Question: This is a snake game. How many steps do you need to take from the current state to eat two foods one after another (regardless of the order of the two foods)? At the same time, pay attention to avoid obstacles
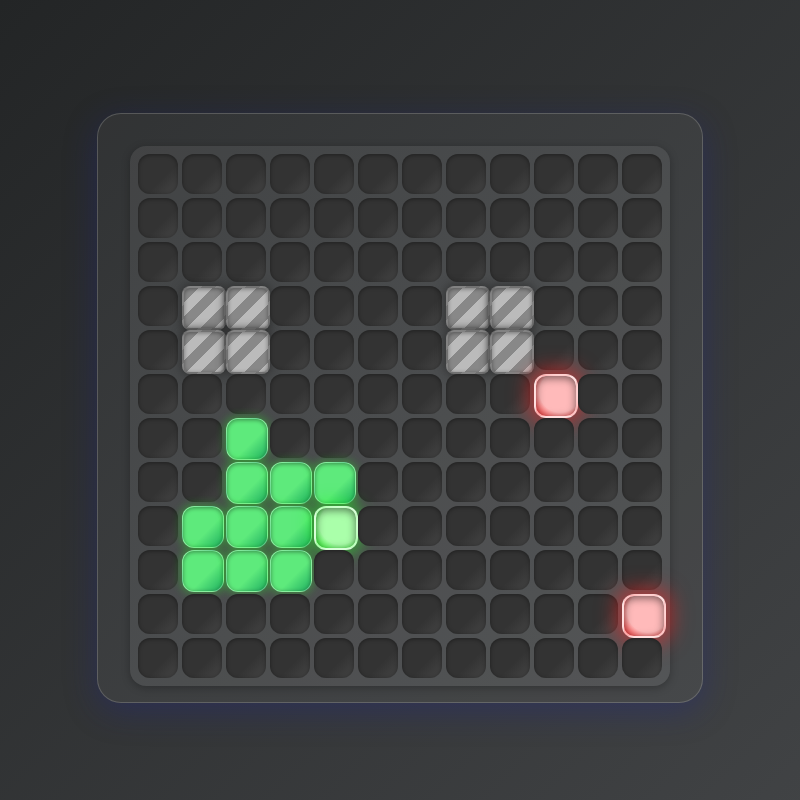
Answer: 15